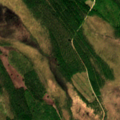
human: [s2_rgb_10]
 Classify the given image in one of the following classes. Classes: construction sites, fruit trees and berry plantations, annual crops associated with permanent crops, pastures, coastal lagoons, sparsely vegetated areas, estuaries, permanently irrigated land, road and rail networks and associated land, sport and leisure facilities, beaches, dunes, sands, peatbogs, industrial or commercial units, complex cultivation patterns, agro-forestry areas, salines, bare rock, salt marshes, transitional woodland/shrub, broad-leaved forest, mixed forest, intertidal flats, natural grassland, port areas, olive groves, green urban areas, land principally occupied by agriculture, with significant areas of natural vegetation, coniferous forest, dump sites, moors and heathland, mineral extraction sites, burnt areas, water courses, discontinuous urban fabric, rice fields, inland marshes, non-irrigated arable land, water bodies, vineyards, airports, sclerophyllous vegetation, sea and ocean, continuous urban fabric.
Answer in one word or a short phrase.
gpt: coniferous forest, mixed forest, transitional woodland/shrub, peatbogs